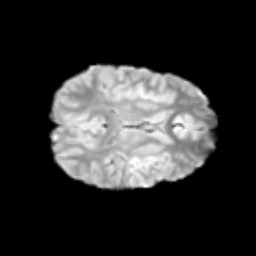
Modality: T2w
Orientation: axial
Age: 10
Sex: female
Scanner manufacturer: siemens
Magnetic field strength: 3 T
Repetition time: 3.8 s
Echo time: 0.07 s